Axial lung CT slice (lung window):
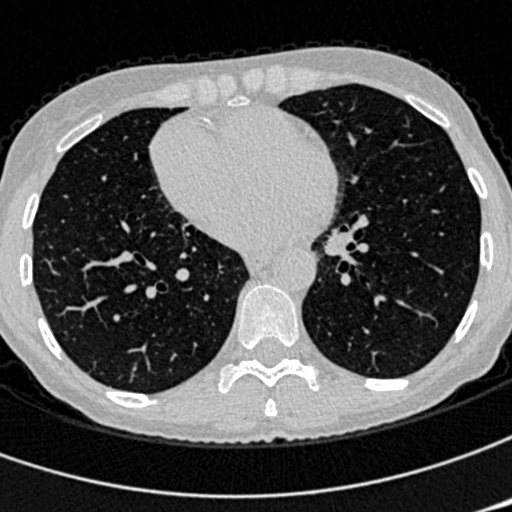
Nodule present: no